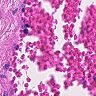
Metastatic tissue present: no